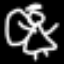
Label: angel